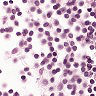
Metastatic tissue present: no